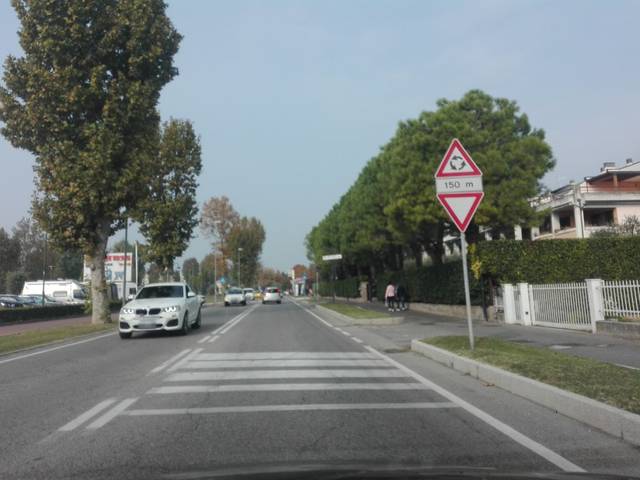
Region: Italy
Coordinates: 45.464, 10.615